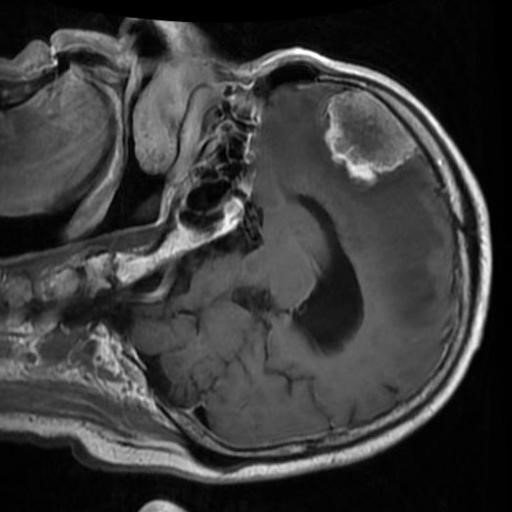
Label: brain_menin